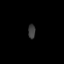
Tissue: prostate
Cell type: Myeloid cells
Senescence score: 0.2417
Nuclear area (px): 102
Mean DAPI intensity: 59.716